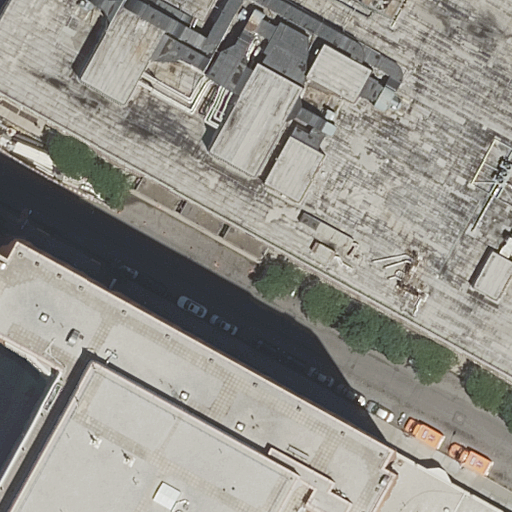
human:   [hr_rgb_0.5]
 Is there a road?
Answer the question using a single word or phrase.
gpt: yes

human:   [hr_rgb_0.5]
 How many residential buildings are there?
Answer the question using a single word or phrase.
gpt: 0

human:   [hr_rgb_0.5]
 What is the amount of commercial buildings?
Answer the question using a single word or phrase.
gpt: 0

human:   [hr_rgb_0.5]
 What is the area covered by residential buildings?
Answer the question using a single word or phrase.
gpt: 0m2

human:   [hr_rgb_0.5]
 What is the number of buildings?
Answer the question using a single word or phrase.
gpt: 2

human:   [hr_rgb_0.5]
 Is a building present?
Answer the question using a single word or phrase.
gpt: yes

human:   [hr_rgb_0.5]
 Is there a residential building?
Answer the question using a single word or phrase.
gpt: no

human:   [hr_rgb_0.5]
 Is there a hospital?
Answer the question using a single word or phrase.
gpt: yes

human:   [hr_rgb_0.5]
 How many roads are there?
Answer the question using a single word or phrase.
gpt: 1

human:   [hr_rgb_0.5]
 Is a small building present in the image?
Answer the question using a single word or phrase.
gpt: yes

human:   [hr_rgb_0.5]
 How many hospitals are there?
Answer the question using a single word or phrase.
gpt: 1

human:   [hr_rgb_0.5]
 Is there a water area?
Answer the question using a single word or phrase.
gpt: no

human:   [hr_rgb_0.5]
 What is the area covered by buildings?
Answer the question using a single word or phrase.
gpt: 834m2

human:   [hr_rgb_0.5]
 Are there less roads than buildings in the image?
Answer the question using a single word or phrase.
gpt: yes

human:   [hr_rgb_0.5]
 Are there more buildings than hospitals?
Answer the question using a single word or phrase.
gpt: yes

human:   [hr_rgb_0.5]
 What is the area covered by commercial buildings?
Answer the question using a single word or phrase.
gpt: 0m2

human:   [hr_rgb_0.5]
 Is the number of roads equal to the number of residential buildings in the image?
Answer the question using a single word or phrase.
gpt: no

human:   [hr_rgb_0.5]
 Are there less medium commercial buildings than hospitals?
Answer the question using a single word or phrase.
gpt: yes

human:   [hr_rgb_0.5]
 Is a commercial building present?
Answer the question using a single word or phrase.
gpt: no

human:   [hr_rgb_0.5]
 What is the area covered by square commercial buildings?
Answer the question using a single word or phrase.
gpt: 0m2

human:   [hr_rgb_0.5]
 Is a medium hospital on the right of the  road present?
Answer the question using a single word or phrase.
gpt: no

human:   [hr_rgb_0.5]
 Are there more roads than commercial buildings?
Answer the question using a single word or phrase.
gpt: yes

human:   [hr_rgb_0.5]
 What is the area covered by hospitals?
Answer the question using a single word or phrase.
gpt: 788m2

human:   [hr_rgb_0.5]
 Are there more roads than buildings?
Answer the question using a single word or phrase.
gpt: no

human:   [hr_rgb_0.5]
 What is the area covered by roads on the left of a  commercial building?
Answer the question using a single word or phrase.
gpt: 0m2

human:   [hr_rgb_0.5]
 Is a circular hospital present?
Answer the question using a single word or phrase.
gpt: no

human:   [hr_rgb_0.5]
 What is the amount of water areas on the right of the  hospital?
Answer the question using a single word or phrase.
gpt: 0

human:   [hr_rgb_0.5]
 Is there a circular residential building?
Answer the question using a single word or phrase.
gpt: no

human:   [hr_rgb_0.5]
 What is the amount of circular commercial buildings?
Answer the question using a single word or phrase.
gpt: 0

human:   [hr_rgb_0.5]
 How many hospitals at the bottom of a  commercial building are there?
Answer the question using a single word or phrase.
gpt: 0

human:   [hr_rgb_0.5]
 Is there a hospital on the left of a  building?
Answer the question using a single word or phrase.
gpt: no

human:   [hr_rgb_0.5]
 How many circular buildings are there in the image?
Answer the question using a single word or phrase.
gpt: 0

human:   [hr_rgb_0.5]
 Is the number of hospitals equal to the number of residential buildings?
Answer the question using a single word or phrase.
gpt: no

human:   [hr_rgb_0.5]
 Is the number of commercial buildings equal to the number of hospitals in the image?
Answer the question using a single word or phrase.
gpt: no

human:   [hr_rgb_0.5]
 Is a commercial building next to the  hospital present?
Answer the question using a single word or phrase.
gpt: no

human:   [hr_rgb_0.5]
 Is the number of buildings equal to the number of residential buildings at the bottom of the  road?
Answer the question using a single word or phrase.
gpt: no

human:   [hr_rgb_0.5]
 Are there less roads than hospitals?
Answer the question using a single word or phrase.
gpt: no

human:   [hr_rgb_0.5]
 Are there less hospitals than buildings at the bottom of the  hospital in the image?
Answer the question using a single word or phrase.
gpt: no

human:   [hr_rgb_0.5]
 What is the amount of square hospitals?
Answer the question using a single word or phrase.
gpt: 0

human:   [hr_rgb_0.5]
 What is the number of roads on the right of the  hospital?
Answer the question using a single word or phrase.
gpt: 1

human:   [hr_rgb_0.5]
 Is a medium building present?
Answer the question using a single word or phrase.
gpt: no

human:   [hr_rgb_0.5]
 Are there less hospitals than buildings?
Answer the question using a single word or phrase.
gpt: yes

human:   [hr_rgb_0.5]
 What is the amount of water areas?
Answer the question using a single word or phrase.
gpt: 0

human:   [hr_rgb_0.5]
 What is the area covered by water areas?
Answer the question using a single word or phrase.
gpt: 0m2

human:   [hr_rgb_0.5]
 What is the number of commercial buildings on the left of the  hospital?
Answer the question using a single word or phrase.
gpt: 0

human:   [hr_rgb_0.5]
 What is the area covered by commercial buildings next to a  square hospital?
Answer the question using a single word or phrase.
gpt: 0m2

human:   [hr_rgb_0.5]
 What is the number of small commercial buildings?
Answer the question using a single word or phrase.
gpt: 0

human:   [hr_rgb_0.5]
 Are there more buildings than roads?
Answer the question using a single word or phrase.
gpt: yes

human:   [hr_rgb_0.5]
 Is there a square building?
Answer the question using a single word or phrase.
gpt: no

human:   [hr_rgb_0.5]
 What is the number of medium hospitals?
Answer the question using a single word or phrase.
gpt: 0

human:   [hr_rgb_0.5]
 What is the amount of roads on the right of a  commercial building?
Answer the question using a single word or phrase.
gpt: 0

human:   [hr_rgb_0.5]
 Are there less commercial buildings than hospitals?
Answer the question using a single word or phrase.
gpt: yes

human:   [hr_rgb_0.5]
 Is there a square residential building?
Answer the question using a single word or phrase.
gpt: no

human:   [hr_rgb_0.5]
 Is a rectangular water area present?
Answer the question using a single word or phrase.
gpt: no

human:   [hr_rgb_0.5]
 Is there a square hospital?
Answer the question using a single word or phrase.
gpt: no

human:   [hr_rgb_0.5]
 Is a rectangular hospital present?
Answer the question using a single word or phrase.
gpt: yes

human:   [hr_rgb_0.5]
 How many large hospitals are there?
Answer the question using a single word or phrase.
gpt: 1

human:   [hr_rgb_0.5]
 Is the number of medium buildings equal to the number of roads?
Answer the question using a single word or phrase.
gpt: no

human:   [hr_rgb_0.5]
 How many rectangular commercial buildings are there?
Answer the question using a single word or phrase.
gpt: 0

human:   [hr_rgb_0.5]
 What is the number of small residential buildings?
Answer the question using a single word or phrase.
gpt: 0

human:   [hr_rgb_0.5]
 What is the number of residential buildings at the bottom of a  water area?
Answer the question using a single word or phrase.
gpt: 0

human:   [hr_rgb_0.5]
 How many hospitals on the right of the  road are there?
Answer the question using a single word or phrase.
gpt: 0

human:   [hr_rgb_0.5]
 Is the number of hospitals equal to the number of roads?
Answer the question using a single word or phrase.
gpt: yes

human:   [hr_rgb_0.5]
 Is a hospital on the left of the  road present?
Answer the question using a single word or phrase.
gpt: yes